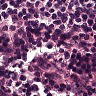
Metastatic tissue present: no